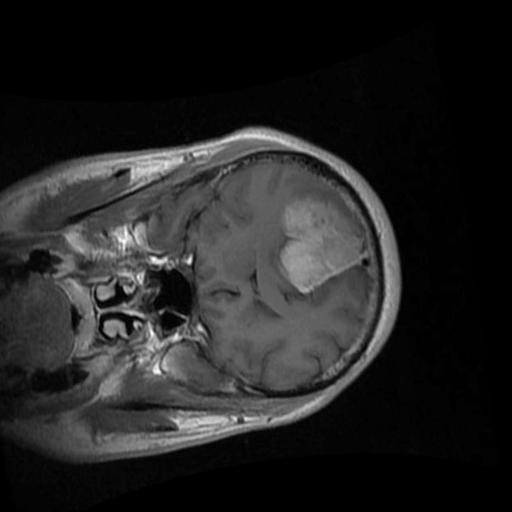
Label: brain_menin